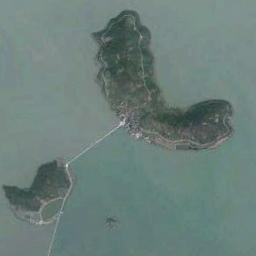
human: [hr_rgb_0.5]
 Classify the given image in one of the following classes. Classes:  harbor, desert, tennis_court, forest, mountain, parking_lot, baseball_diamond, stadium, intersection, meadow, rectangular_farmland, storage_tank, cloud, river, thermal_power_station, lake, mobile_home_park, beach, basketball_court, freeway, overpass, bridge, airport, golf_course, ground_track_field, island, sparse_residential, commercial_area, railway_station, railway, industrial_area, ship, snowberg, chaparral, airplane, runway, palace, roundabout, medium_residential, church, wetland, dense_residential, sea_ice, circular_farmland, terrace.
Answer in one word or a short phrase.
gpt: island